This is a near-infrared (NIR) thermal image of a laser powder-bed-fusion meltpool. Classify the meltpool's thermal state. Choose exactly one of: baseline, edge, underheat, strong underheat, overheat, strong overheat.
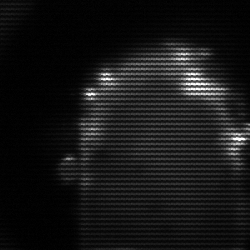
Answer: baseline